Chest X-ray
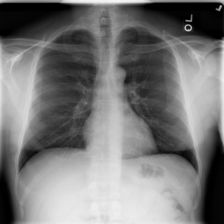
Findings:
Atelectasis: negative
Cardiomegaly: negative
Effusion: negative
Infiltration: negative
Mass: negative
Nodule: negative
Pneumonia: negative
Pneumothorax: negative
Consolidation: negative
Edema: negative
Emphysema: negative
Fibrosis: negative
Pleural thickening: negative
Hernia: negative